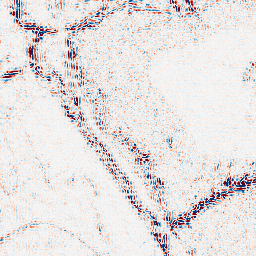
Category: wavelet
Decomposition family: wavelet_dwt
Decomposition parameters: wavelet: db4
level: 2
Upsampling method: area
Upsampling parameters: scale: 2
Upsampling scale: 2